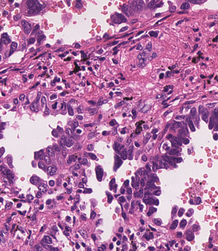
Tumor epithelial tissue: yes
Tumor-associated stroma tissue: yes
Normal tissue: no